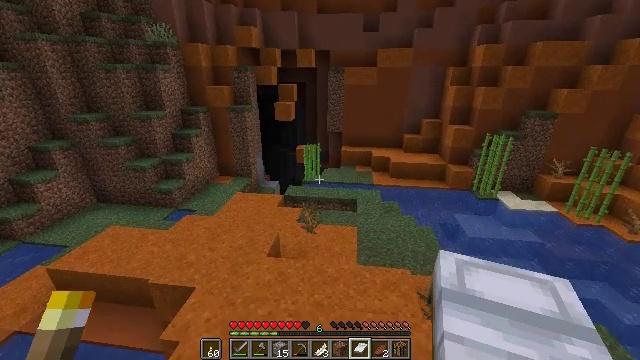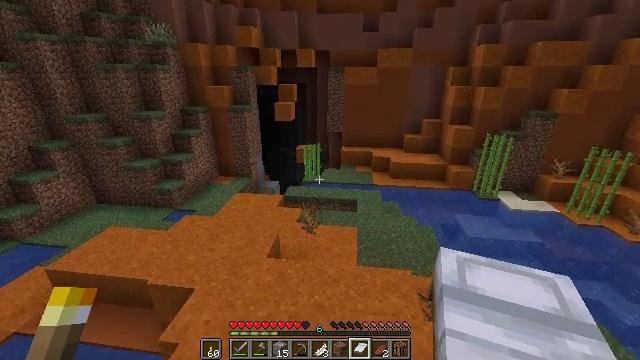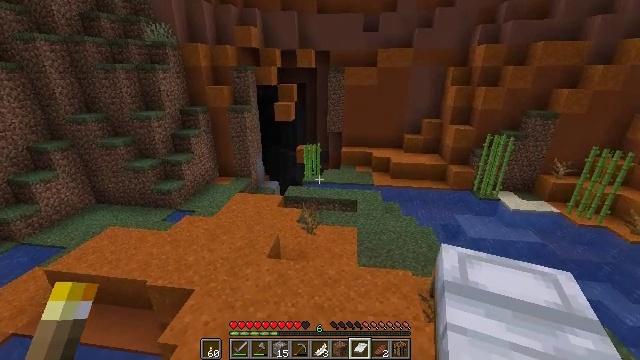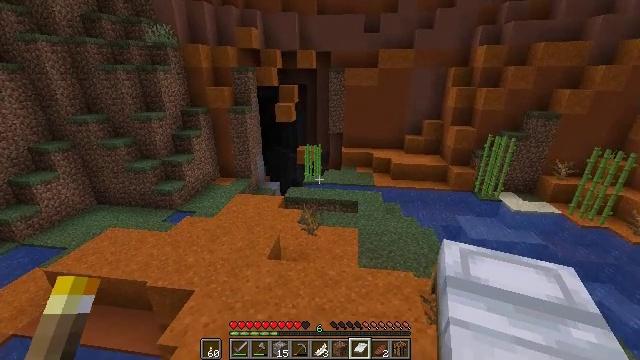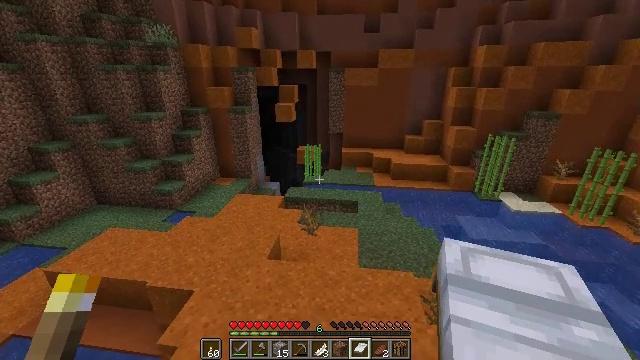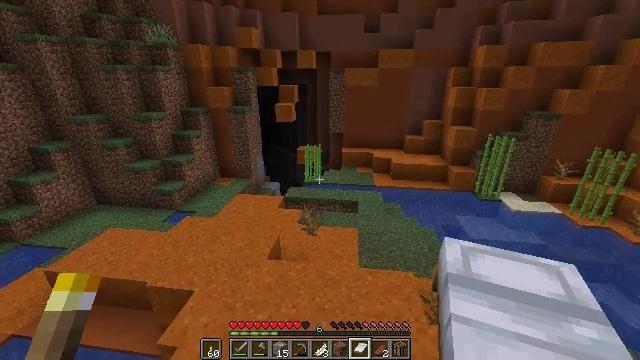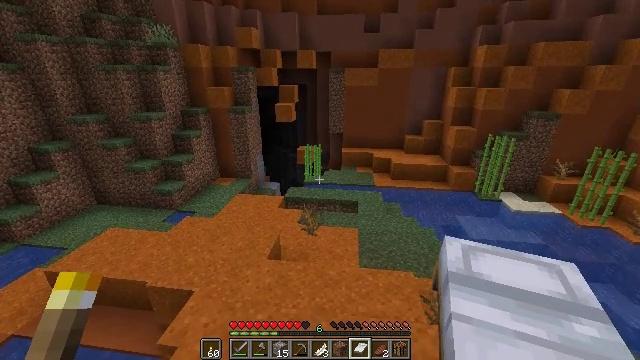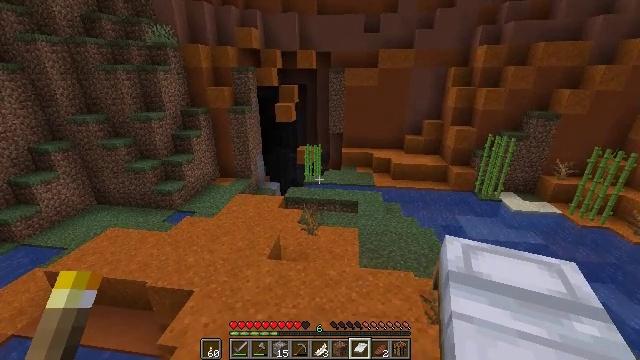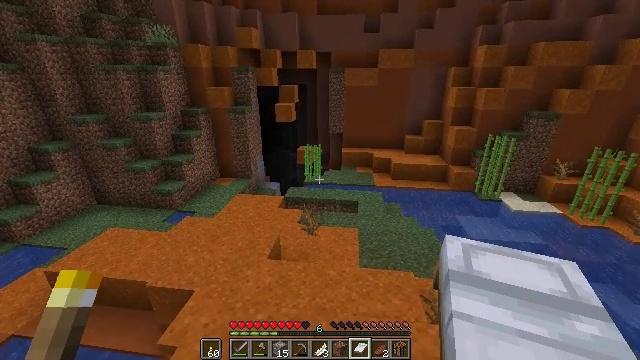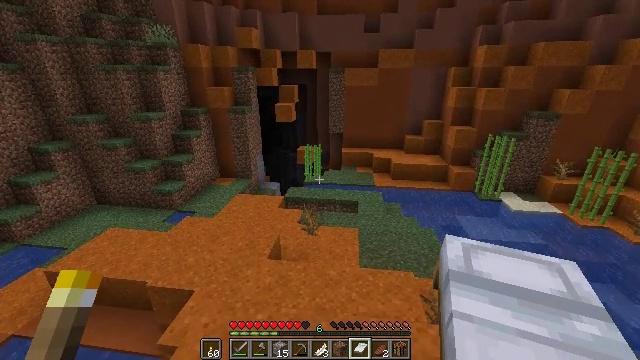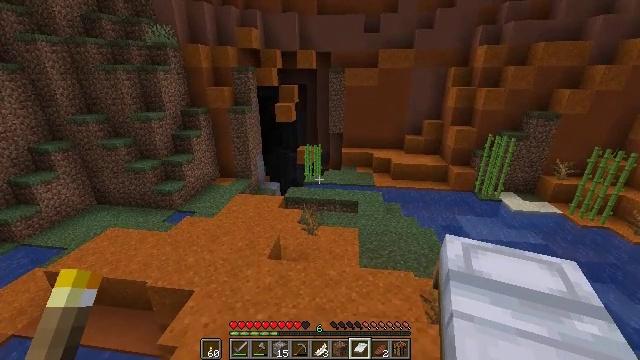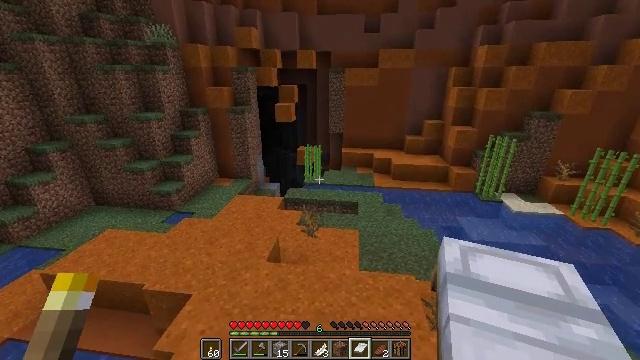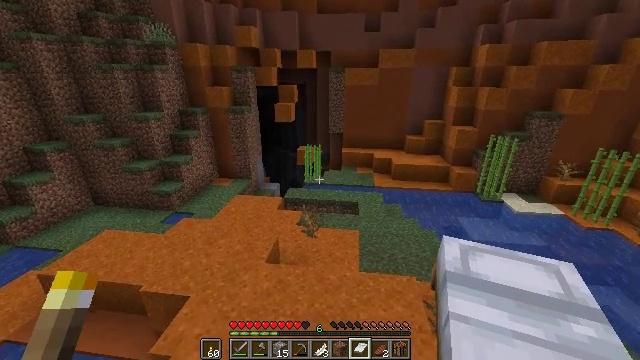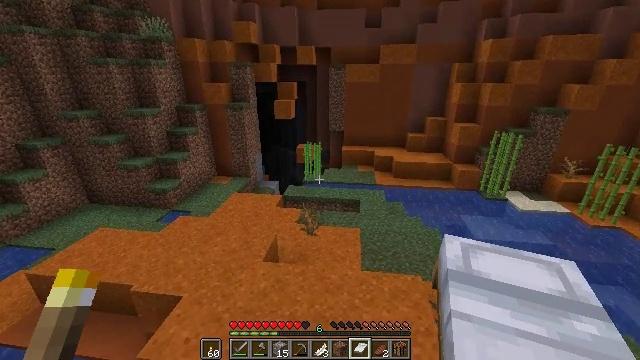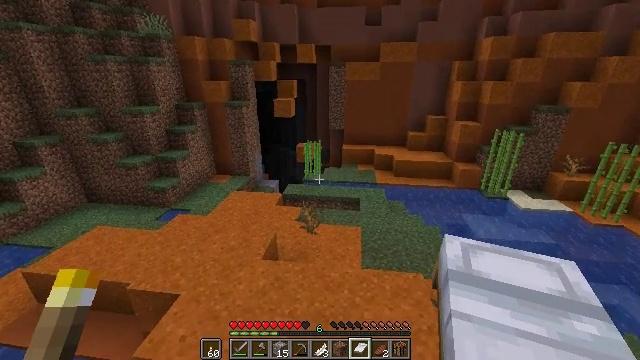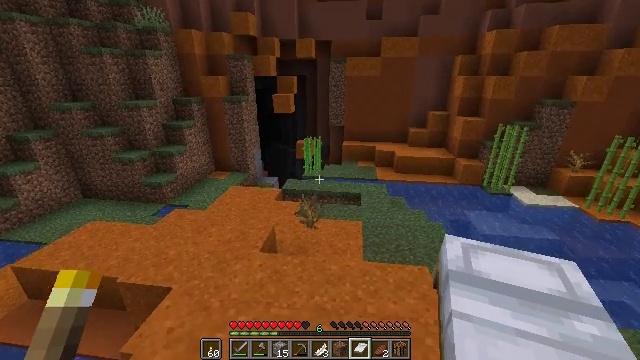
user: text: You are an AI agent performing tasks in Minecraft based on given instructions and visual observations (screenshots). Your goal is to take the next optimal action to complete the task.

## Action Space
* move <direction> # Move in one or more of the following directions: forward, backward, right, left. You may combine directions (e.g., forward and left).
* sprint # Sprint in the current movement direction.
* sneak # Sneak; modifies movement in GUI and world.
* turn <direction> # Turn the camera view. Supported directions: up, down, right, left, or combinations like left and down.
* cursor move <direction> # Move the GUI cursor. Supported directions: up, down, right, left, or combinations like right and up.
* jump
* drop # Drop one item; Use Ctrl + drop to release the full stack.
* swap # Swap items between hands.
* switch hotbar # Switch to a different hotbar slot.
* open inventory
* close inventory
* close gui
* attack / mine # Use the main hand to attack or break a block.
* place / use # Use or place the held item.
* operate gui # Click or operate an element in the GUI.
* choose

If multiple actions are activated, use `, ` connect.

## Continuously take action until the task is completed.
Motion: motion action
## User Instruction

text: Collect sugar cane near water sources.
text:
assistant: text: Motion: attack / mine
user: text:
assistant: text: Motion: attack / mine
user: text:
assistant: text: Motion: attack / mine
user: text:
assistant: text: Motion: attack / mine
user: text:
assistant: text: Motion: attack / mine
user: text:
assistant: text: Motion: attack / mine
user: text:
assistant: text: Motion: attack / mine
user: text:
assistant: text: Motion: attack / mine
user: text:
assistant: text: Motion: attack / mine
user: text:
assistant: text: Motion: attack / mine
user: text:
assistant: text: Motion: move forward, attack / mine
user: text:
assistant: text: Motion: move forward, attack / mine
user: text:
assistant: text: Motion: move forward, attack / mine
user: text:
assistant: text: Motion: move forward, attack / mine
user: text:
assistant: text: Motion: move forward, attack / mine
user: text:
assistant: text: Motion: move forward, attack / mine
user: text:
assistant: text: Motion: move forward, attack / mine
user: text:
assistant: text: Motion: move forward, attack / mine
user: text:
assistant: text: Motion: move forward, turn down, attack / mine
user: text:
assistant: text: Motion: move forward, attack / mine
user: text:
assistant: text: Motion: move forward, attack / mine
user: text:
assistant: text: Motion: move forward, attack / mine
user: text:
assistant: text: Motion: move forward, attack / mine
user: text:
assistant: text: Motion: move forward, attack / mine
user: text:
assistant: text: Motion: move forward, attack / mine
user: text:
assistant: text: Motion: move forward, attack / mine
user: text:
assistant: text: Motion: move forward, attack / mine
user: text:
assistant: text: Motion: move forward, attack / mine
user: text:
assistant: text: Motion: move forward, attack / mine
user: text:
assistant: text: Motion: move forward, attack / mine